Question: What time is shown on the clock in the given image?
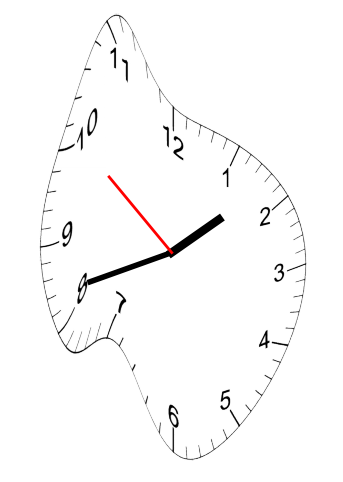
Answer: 01:41:51